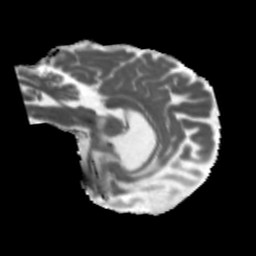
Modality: MD
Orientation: sagittal
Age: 64
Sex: male
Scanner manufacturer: siemens
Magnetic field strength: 3 T
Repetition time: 5.47 s
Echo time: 0.0854 s